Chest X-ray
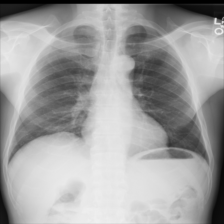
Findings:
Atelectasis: negative
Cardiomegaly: negative
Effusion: negative
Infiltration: negative
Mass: negative
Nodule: negative
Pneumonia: negative
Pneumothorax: negative
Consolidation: negative
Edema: negative
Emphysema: negative
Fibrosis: negative
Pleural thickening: negative
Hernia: negative